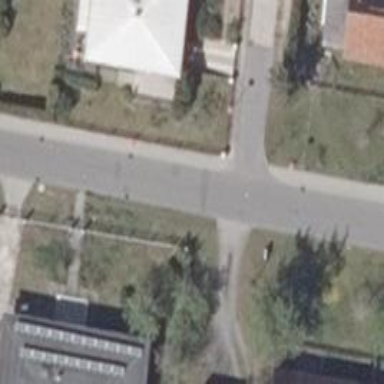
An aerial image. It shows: Residential road with asphalt surface.